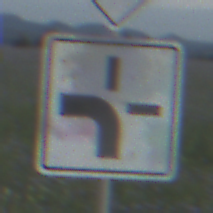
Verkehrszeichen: VerlaufVorfahrtsstrasse1
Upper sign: Vorfahrtsstrasse
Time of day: SunriseSunset
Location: Outdoor (Nature)
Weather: PartlyCloudy
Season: NotSpecified
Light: Natural